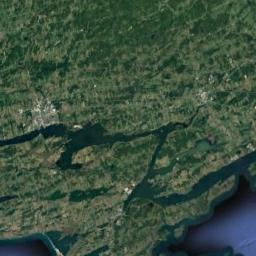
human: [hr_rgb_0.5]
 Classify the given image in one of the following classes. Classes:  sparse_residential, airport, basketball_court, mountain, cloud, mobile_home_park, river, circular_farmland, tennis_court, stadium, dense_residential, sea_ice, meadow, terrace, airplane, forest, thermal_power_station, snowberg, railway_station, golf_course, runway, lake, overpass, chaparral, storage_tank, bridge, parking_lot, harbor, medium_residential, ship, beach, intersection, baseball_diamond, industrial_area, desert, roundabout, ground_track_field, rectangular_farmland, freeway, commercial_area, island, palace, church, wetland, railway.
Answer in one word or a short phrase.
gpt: wetland